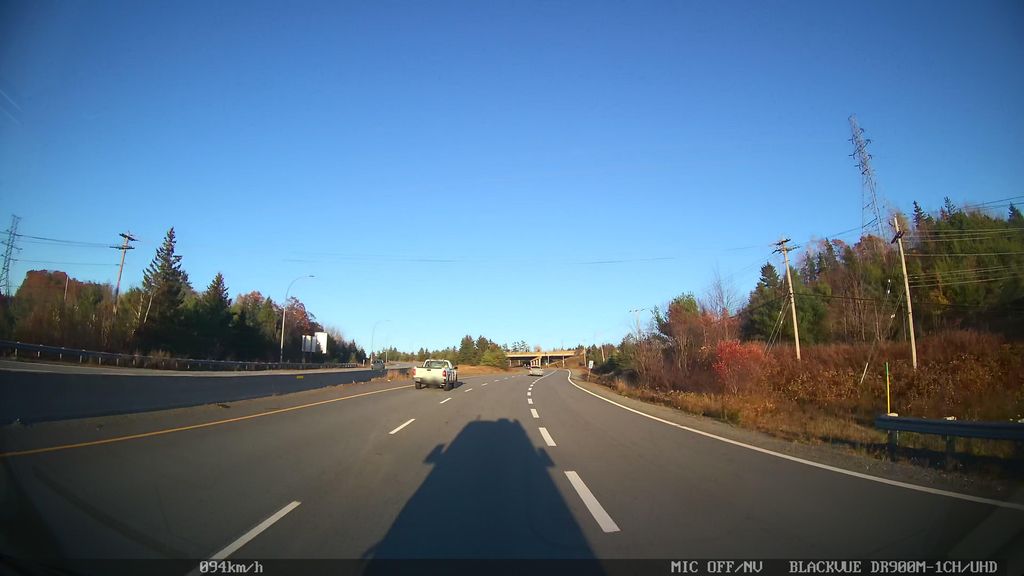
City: halifax